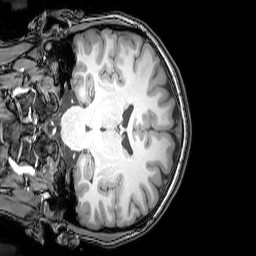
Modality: T1w
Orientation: coronal
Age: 20
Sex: female
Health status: healthy
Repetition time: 0.081 s
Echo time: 0.037 s